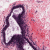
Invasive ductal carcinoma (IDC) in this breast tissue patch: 0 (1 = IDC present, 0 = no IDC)